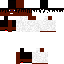
A male human skin with dark skin, wearing brown bald dressed in a blue hoodie and black pants, featuring a closed mouth.